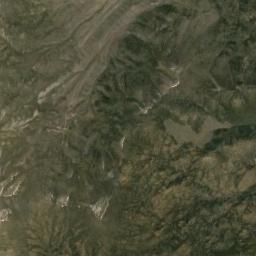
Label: mountain